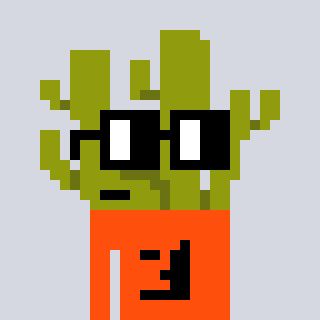
a pixel art character with square black glasses, a cactus-shaped head and a orange-colored body on a cool background